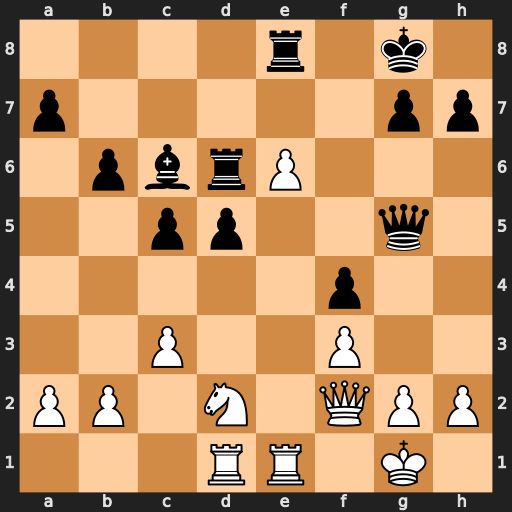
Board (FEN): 4r1k1/p5pp/1pbrP3/2pp2q1/5p2/2P2P2/PP1N1QPP/3RR1K1
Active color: w
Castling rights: -
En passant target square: -
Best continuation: Ne4 dxe4 Rxd6